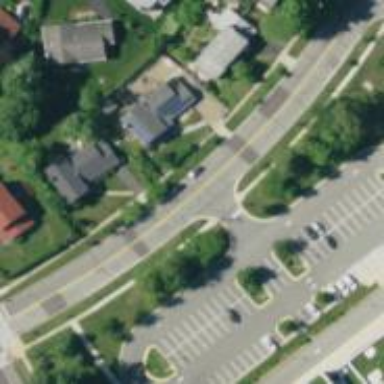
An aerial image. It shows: Unmarked crossing on the road.